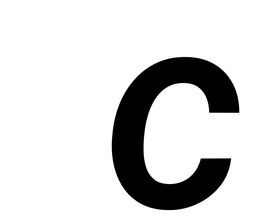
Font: Roboto-Italic_Medium_Italic